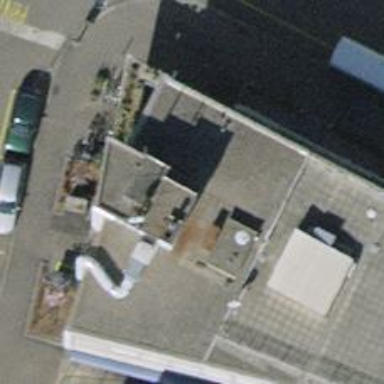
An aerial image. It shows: Restaurant.